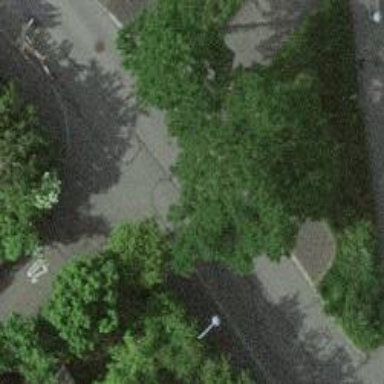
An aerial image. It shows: Asphalt road designated as living street.